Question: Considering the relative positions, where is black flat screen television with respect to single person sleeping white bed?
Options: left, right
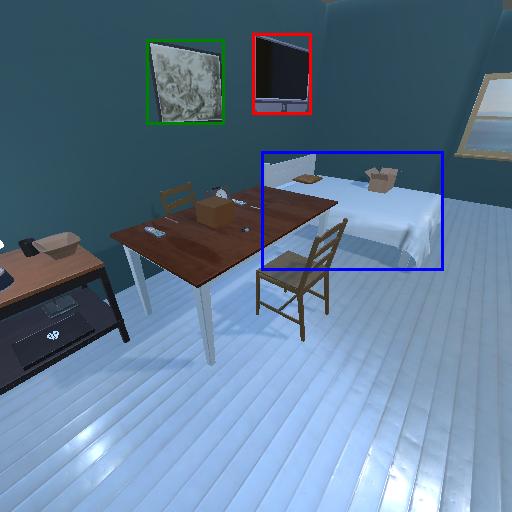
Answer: left